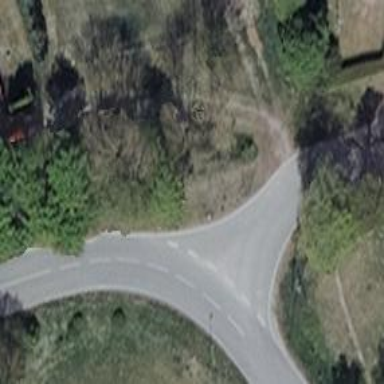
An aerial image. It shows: Emergency access point on the road.